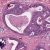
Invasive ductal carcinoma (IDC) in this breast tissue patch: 0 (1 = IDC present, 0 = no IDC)